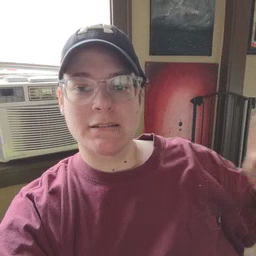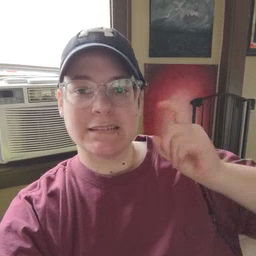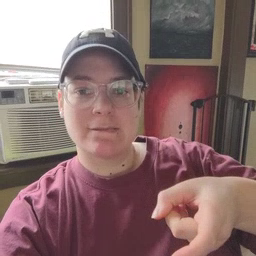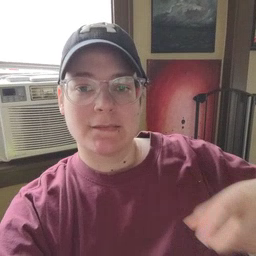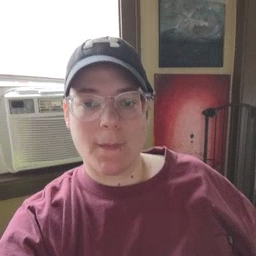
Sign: gift